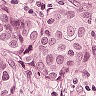
Metastatic tissue present: yes